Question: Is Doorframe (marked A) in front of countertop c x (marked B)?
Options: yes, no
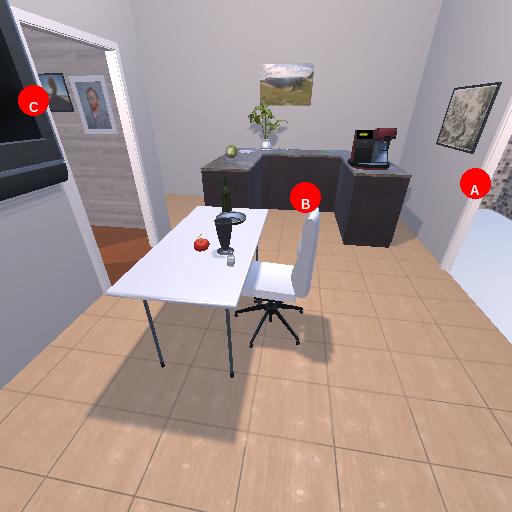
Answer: yes